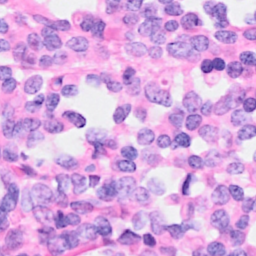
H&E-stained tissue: Breast